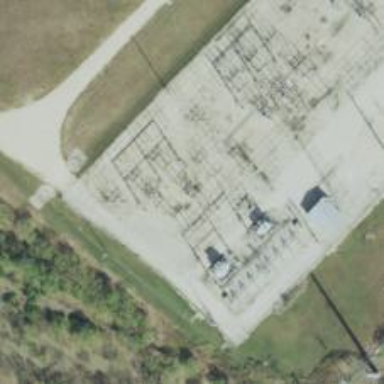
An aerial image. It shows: Switch used for power control.